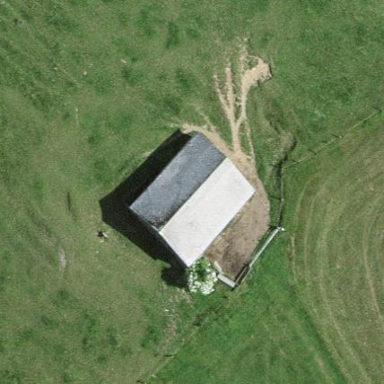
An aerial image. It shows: Gabled roof on farm auxiliary building.